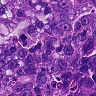
Metastatic tissue present: yes